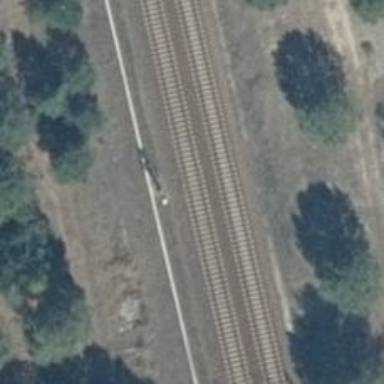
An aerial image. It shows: Railway signal.